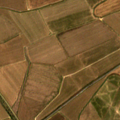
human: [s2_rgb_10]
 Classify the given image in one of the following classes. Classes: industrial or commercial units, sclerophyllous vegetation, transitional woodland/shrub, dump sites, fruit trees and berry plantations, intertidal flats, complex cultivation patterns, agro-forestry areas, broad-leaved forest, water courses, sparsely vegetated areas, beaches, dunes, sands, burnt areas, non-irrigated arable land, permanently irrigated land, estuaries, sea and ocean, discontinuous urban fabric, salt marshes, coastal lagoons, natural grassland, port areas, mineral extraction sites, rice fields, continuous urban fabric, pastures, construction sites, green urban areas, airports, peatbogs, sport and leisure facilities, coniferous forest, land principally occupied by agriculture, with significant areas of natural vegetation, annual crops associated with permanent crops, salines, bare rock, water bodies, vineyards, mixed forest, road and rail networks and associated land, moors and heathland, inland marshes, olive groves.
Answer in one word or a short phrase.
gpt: permanently irrigated land, rice fields